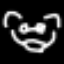
Label: frog